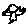
Label: bird